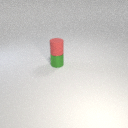
small green metal cylinder below small red rubber cylinder